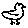
Label: bird